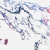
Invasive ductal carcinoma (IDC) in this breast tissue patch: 0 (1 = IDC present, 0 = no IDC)